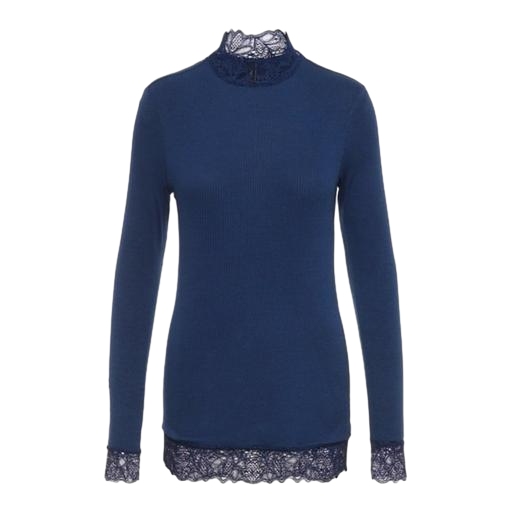
blue still long-sleeved top, blue shayna mock-turtleneck lace top, blue lace-accented top, white background